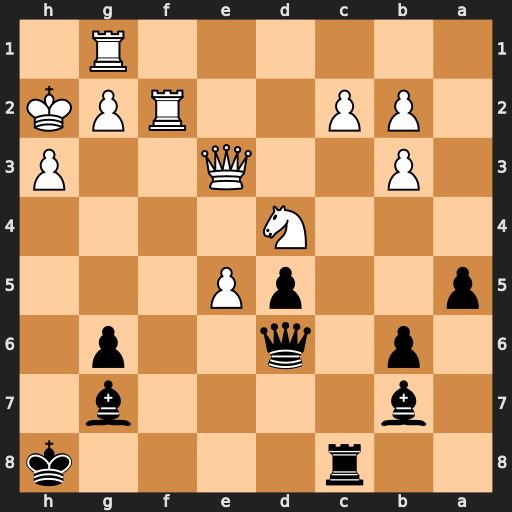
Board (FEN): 2r4k/1b4b1/1p1q2p1/p2pP3/3N4/1P2Q2P/1PP2RPK/6R1
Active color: b
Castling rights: -
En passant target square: -
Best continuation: Qxe5+ Qxe5 Bxe5+ Kh1 Bxd4